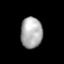
Tissue: lung
Cell type: Endothelial cells
Senescence score: 0.5869
Nuclear area (px): 660
Mean DAPI intensity: 171.652